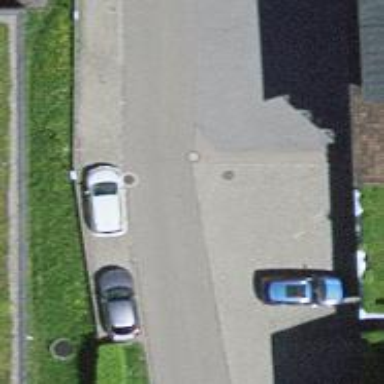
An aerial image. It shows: Paved residential road.